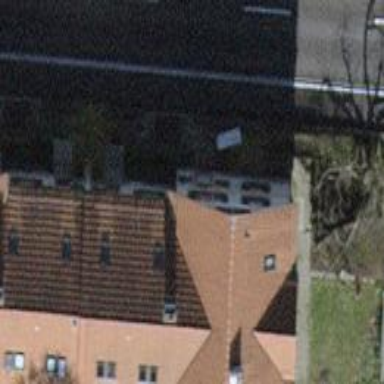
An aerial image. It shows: Building with tile roof.